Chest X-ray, AP view. Patient: 62 years old, sex F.
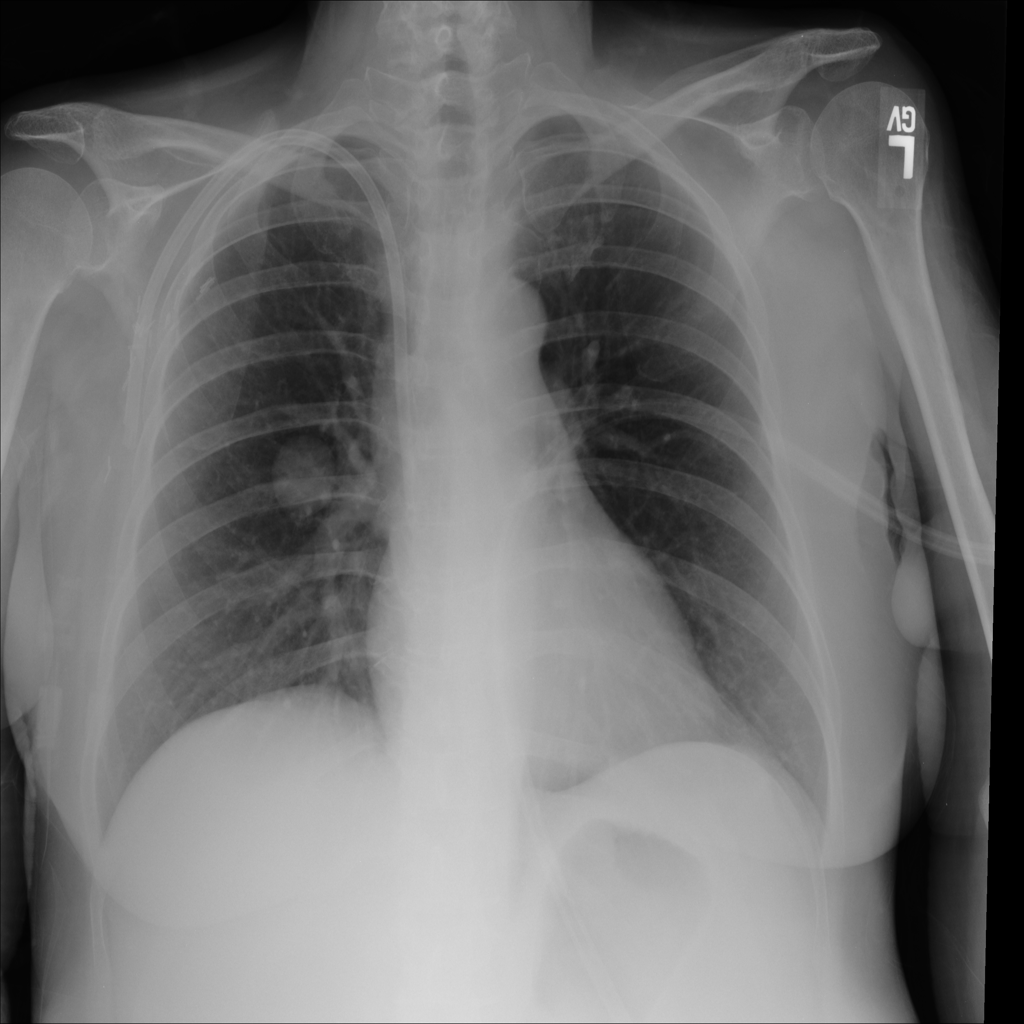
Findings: Mass